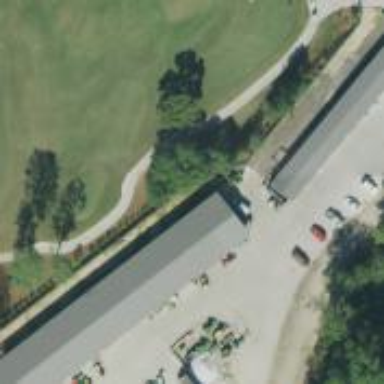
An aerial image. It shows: Path for golf carts.